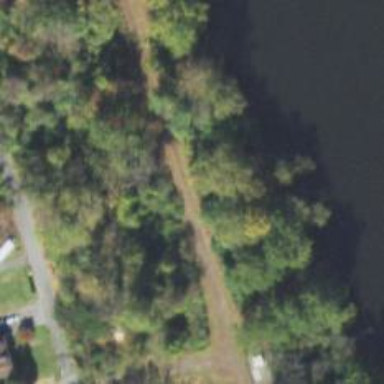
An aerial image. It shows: Abandoned railway.